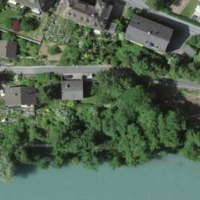
EUNIS habitat code: 55
Species observed at this site:
Geranium robertianum